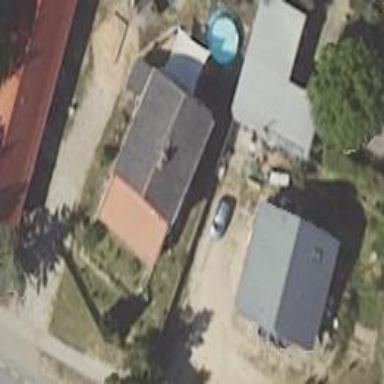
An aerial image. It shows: Simple house.